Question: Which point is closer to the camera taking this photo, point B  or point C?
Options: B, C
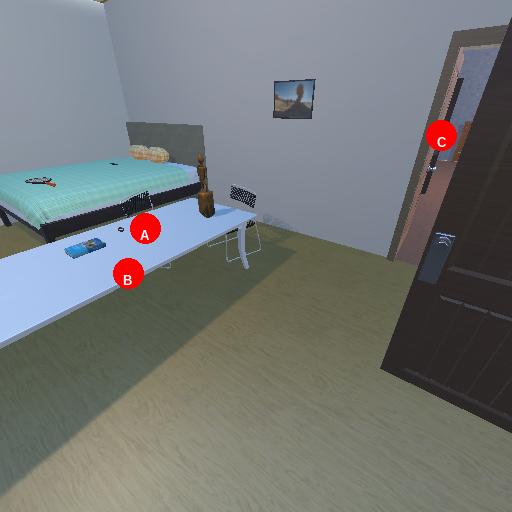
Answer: B